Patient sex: M
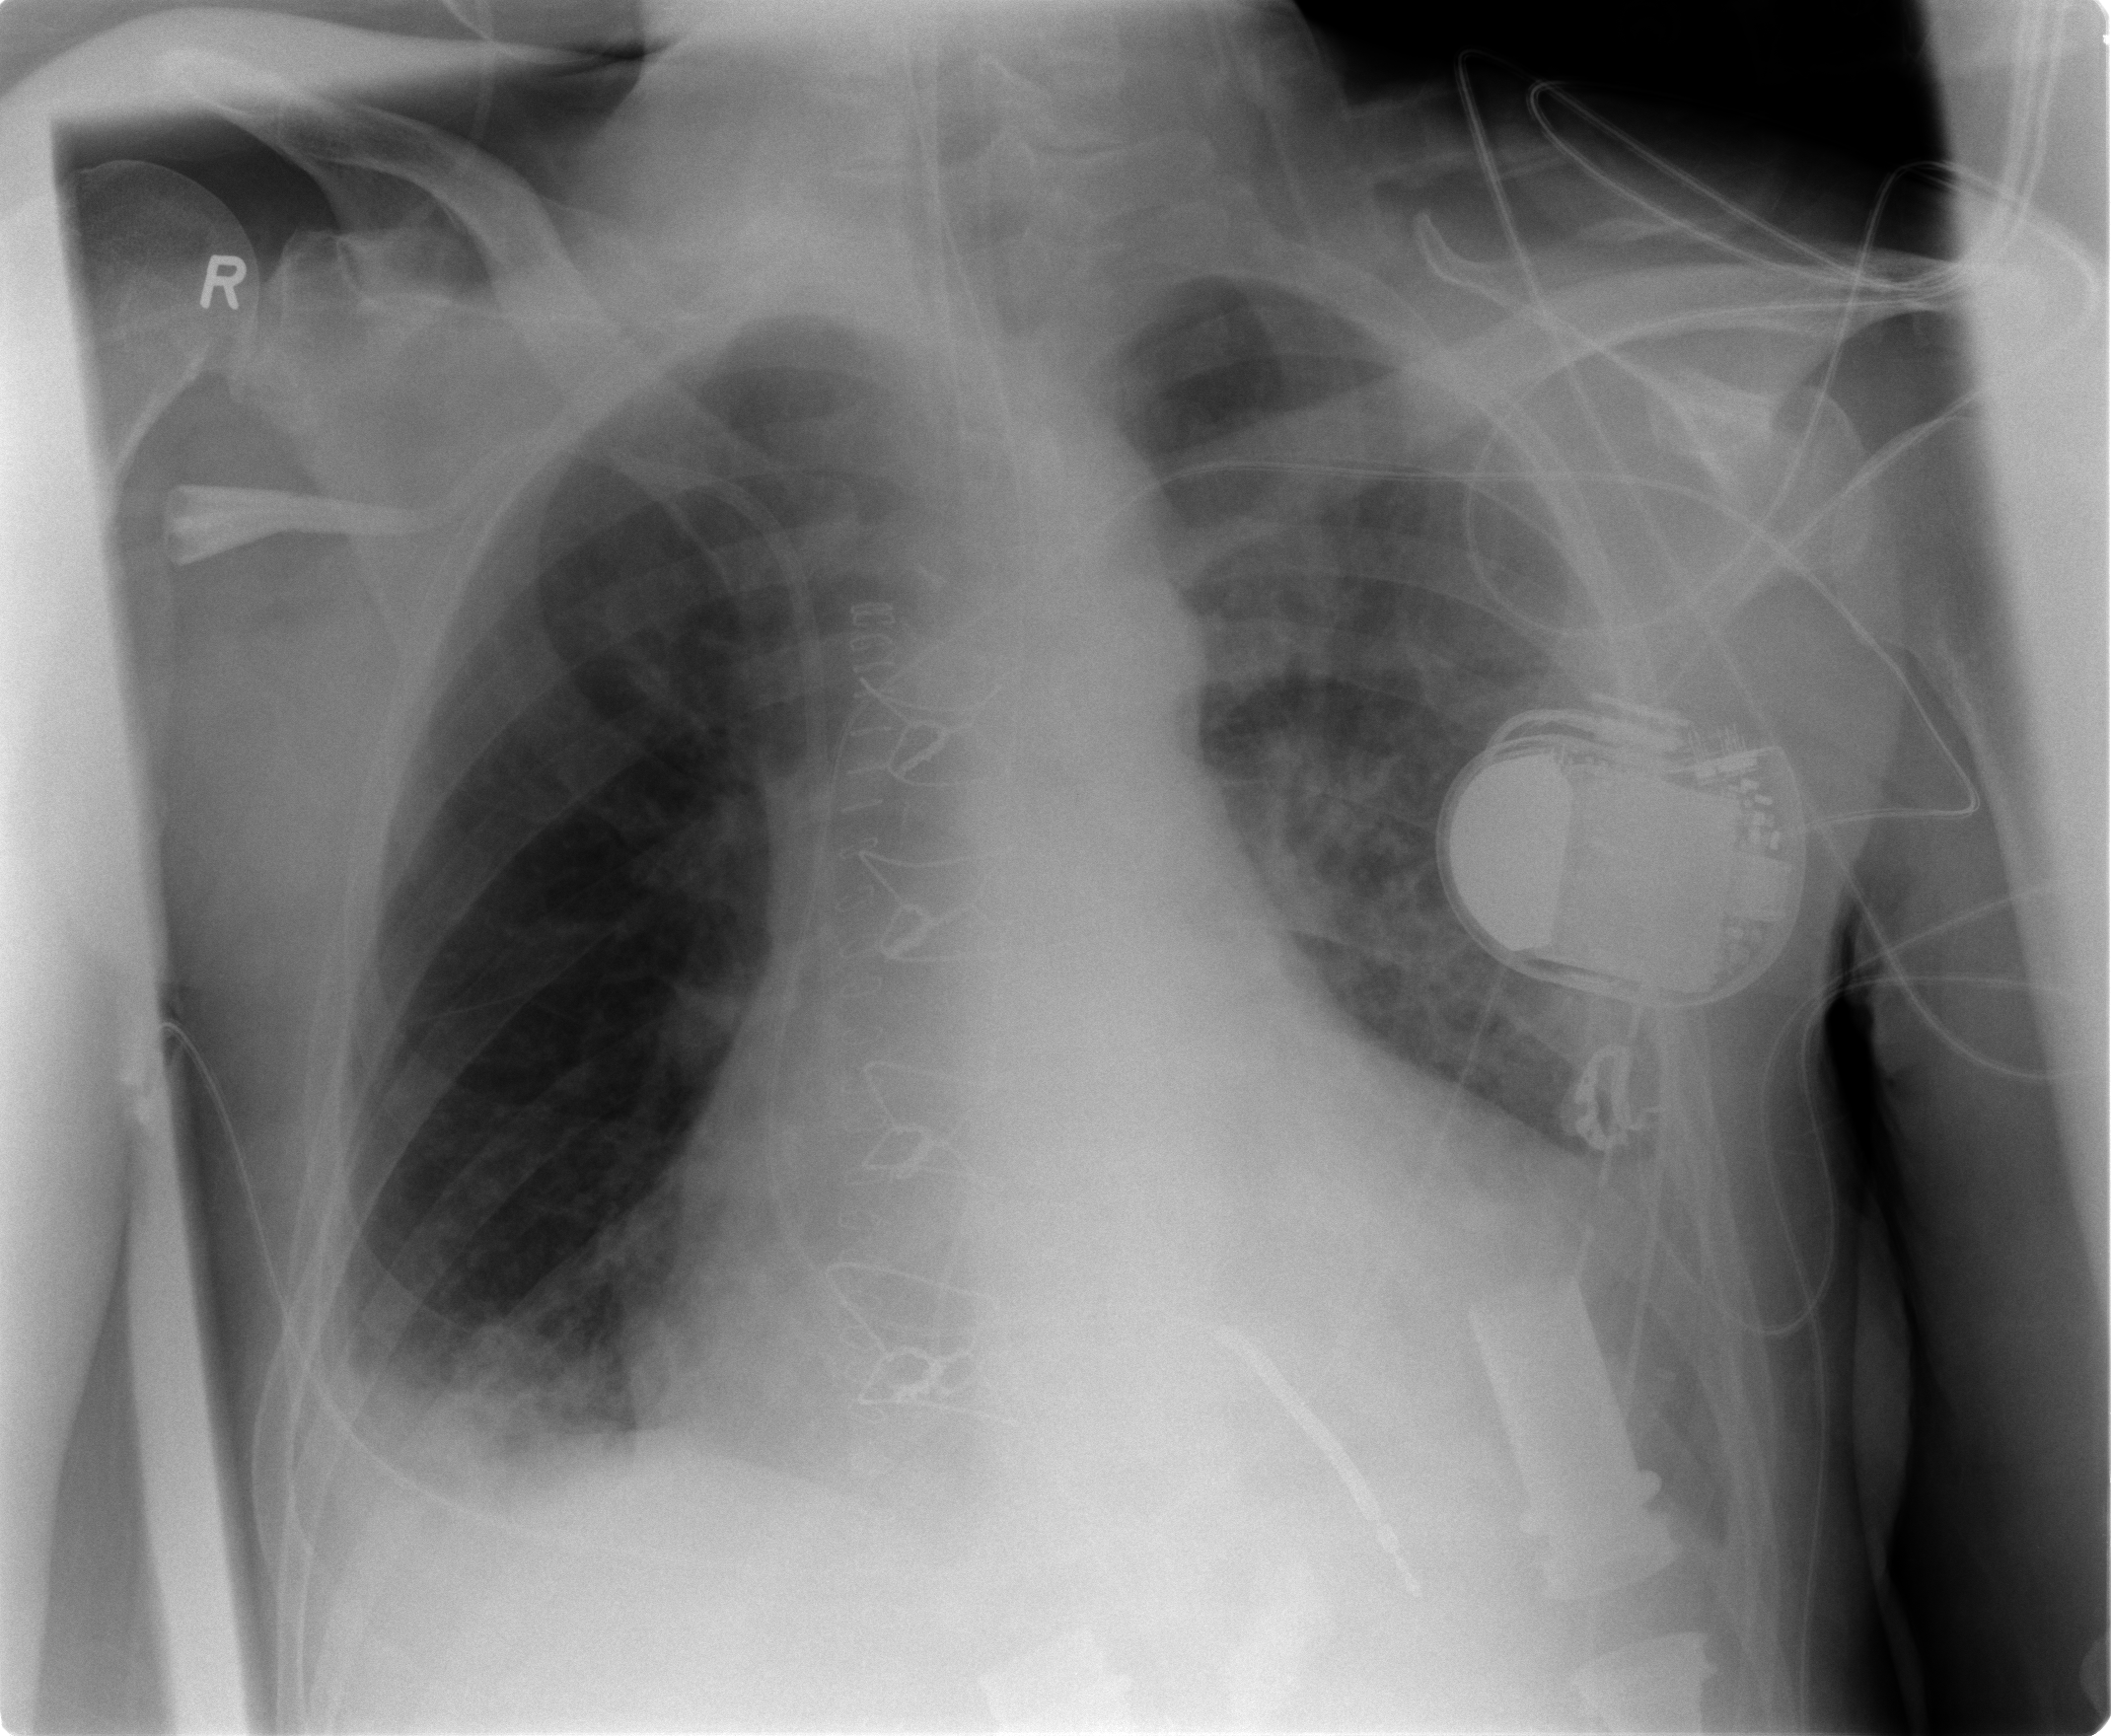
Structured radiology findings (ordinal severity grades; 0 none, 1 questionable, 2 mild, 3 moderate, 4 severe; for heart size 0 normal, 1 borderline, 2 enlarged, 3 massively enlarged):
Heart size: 3
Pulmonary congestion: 2
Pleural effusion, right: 2
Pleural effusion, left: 2
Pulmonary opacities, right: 1
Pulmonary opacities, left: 2
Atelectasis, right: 2
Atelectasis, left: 2